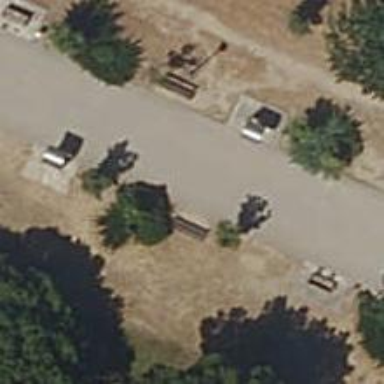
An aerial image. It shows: Bench.